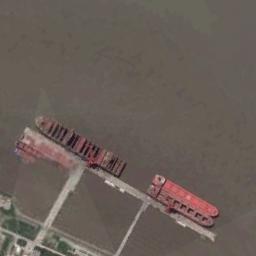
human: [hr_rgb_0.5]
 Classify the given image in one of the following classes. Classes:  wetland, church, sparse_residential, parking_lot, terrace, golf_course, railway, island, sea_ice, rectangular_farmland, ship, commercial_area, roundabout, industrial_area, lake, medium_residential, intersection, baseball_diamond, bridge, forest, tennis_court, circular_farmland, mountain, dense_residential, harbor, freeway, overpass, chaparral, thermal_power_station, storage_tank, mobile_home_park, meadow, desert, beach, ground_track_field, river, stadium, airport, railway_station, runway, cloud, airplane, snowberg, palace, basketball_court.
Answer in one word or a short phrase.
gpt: ship